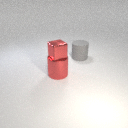
large gray rubber cylinder behind large red metal cylinder